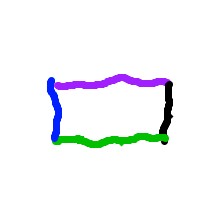
Shape: rectangle